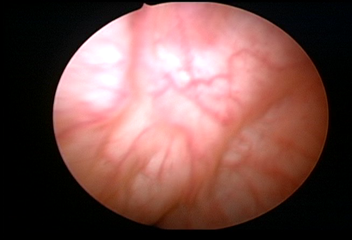
Modality: WLC
Class: Normal mucosa
Bladder cancer association: No